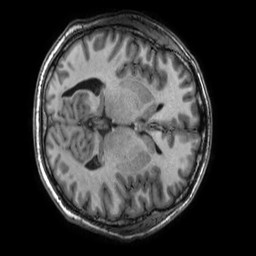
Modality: T1w
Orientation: axial
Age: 28
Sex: male
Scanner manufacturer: ge
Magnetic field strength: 3 T
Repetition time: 0.008784 s
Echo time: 0.003776 s